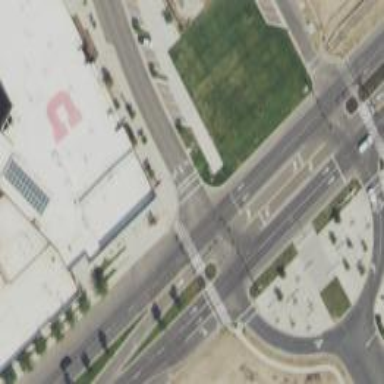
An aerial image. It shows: Uncontrolled footway crossing with lines marking the way.